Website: walmart
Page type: payment
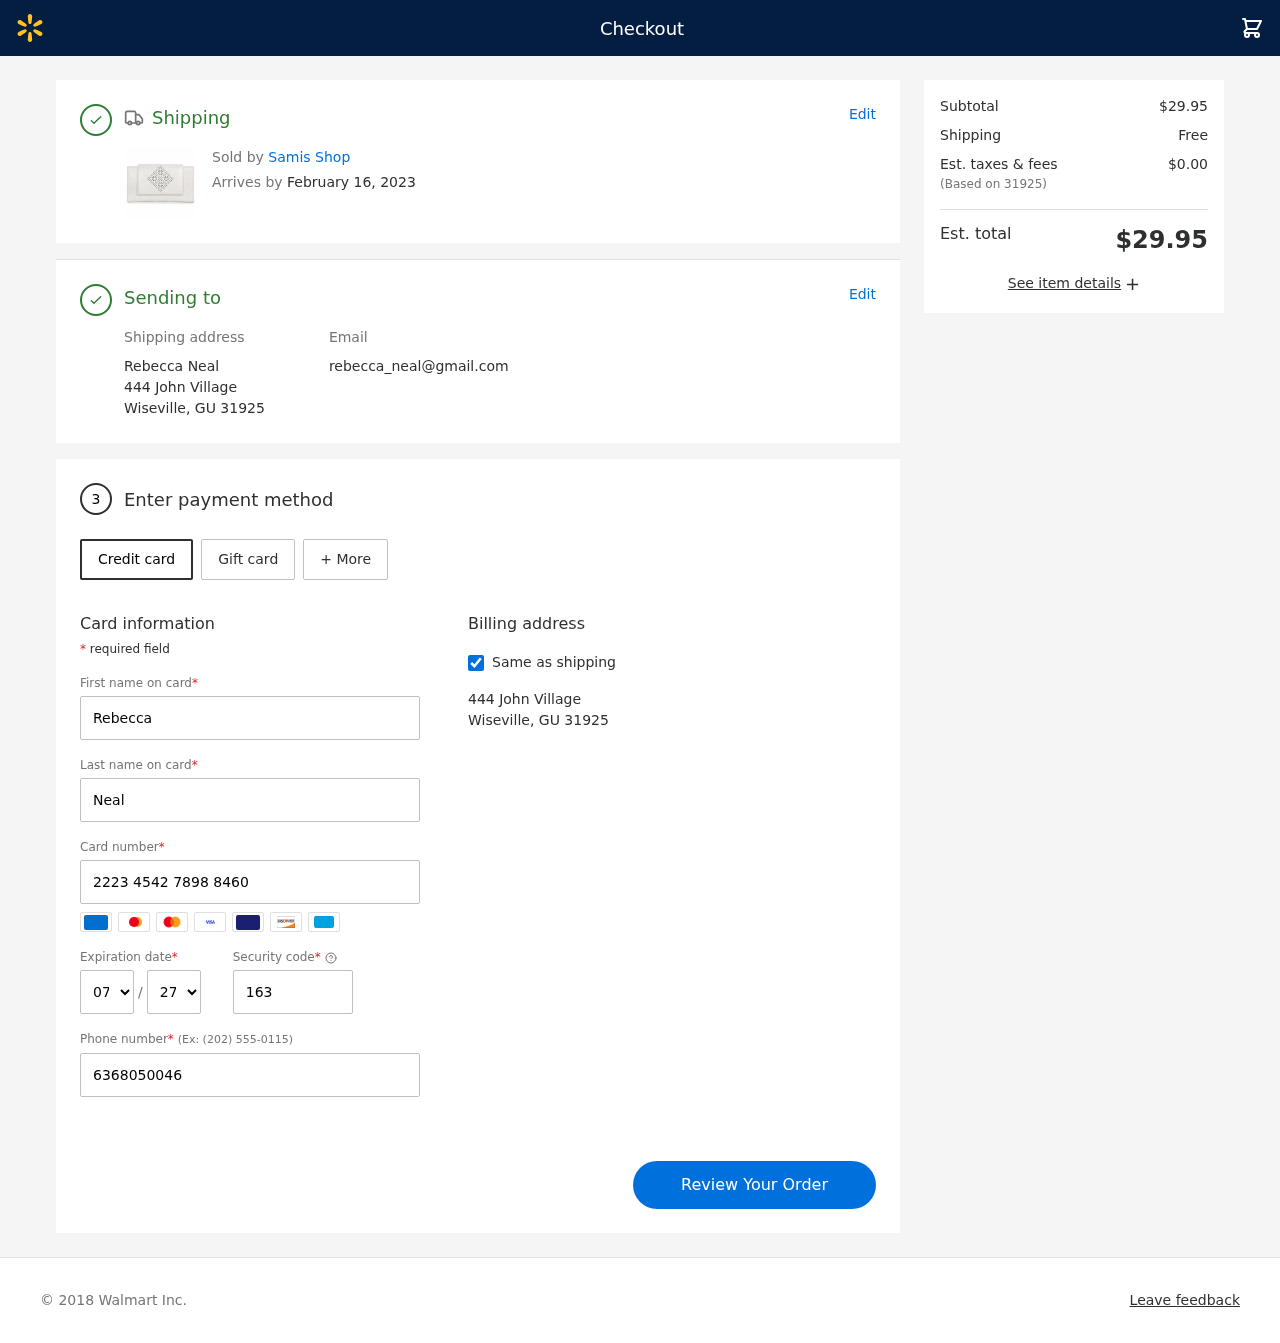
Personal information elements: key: PII_CARD_CVV
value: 163
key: PII_CARD_EXPIRY_MONTH
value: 07
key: PII_CARD_EXPIRY_YEAR
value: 27
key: PII_CARD_NUMBER
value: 2223 4542 7898 8460
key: PII_CITY_STATE_ZIP
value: Wiseville, GU 31925
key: PII_EMAIL
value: rebecca_neal@gmail.com
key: PII_FIRSTNAME
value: Rebecca
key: PII_FULLNAME
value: Rebecca Neal
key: PII_LASTNAME
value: Neal
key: PII_PHONE
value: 6368050046
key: PII_POSTCODE
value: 31925
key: PII_STREET
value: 444 John Village
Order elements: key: ORDER_DELIVERY_DATE
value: February 16, 2023
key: ORDER_SUBTOTAL
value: $29.95
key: ORDER_SHIPPING_COST
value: Free
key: ORDER_TAX
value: $0.00
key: ORDER_TOTAL
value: $29.95